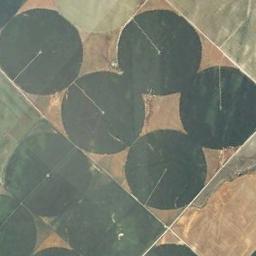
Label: circular_farmland